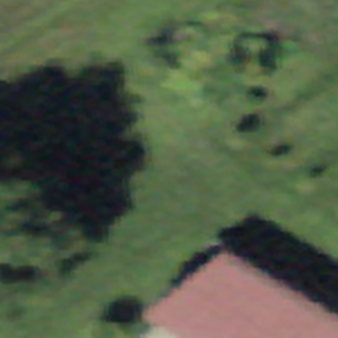
Label: other